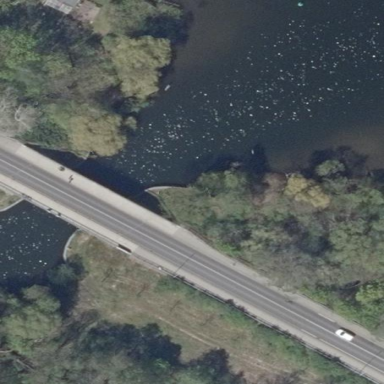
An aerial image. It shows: Beam bridge identified as man-made structure.